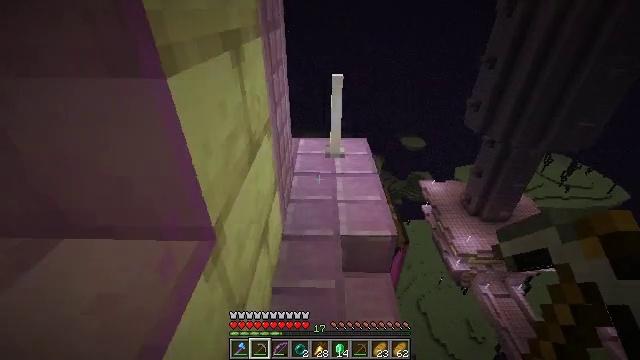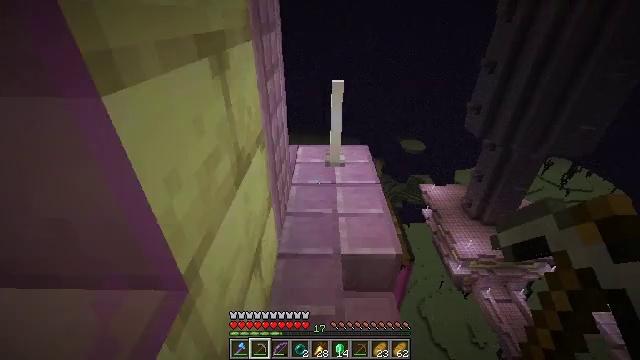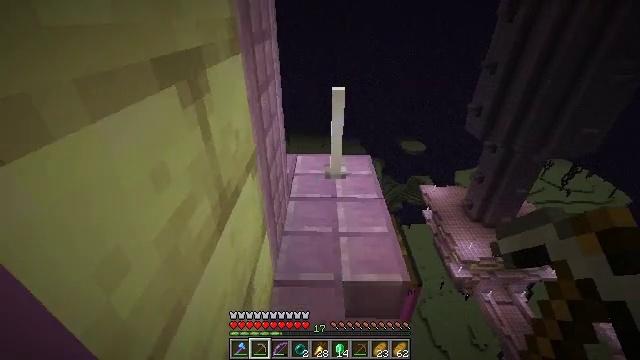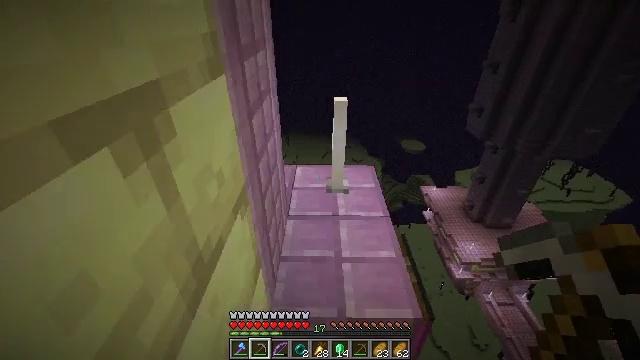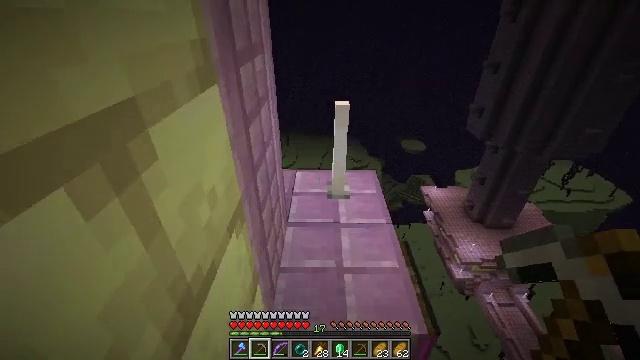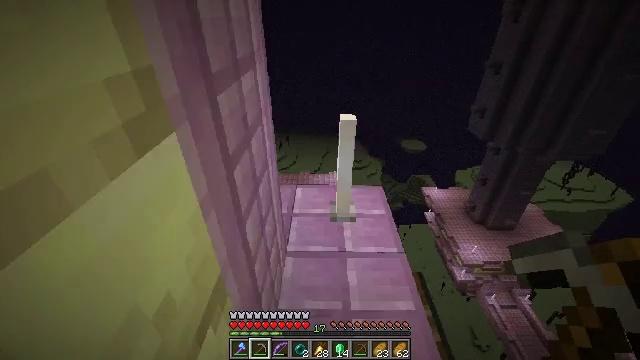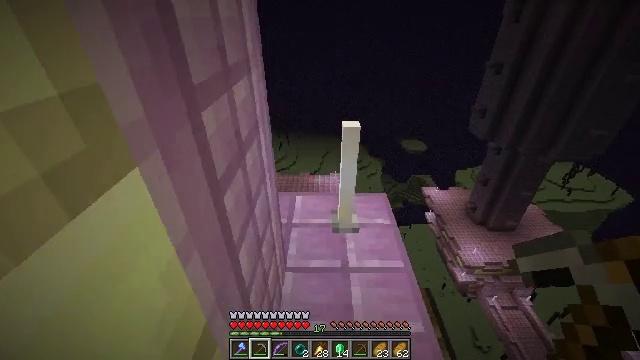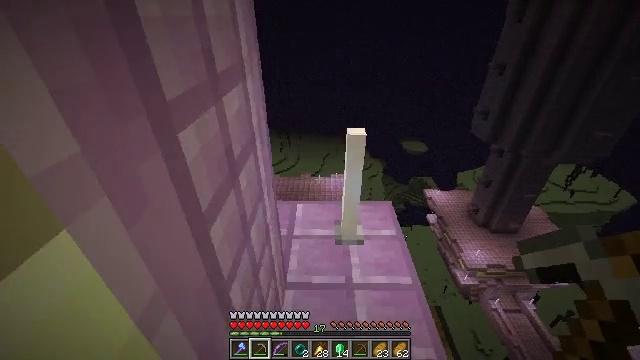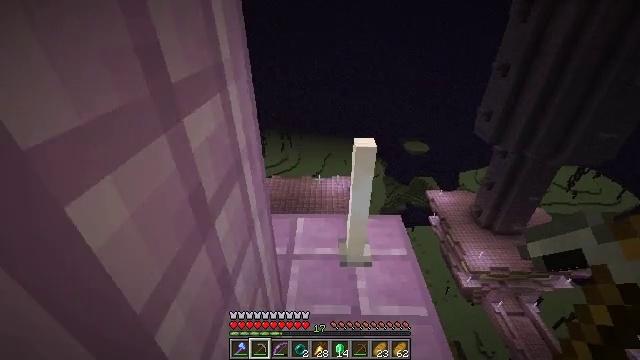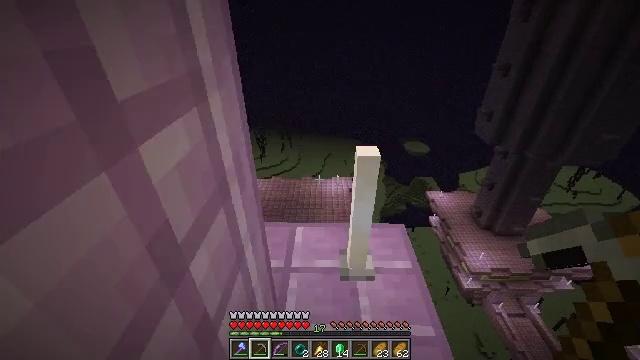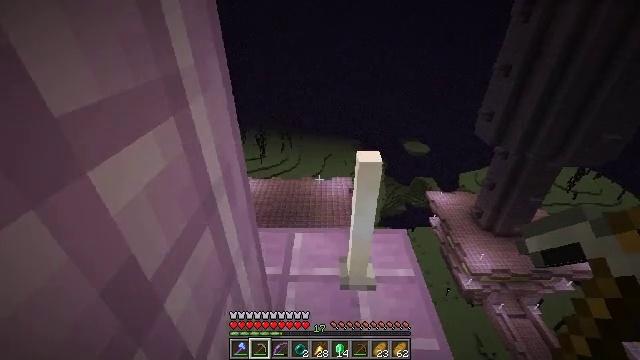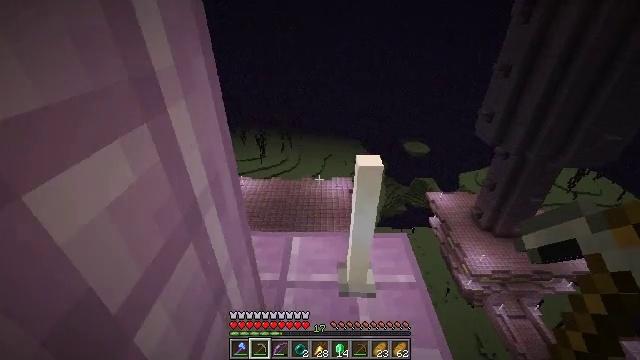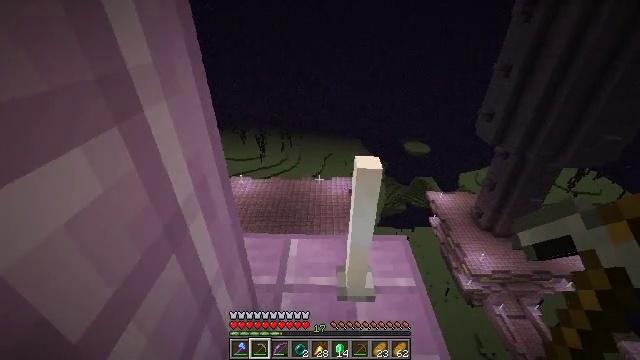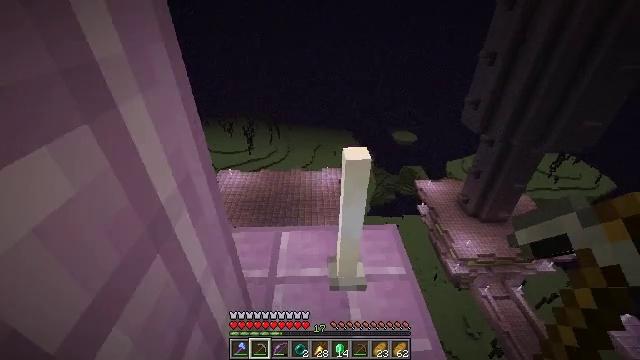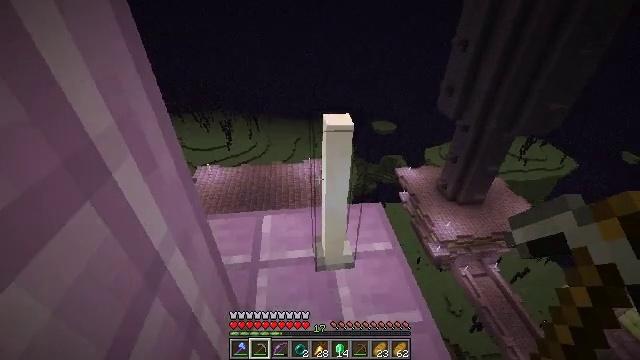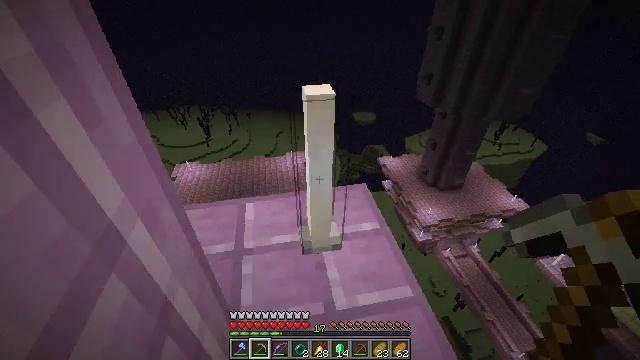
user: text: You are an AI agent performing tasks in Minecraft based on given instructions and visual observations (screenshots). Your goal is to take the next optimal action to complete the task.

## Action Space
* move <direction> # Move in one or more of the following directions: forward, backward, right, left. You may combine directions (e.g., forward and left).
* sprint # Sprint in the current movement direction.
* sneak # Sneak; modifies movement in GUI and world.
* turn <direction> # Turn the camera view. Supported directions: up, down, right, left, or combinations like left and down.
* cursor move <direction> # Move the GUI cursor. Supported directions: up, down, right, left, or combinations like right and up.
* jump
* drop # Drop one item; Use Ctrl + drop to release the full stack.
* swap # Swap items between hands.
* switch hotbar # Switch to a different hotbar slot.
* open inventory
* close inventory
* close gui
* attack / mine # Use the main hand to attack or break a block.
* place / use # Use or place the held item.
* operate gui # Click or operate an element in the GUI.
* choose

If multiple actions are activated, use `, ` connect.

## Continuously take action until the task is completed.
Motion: motion action
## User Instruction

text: Harvest the end rod for use.
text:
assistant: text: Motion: move forward, sprint
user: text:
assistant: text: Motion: move forward, sprint
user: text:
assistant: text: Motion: move forward, sprint
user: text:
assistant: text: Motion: move forward, sprint
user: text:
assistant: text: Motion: move forward, sprint
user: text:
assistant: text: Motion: move forward
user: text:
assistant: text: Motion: move forward
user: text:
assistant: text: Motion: move forward
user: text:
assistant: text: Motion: no_op
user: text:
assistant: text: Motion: no_op
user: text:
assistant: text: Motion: no_op
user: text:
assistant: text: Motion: no_op
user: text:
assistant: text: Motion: sneak, turn right and down
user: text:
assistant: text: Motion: sneak, turn right and down
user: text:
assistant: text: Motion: sneak, turn right and down
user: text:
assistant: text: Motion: sneak, turn right and down, attack / mine
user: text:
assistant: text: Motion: sneak, attack / mine
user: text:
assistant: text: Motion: move forward, sneak, attack / mine
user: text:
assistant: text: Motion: move forward, sneak
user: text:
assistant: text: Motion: move forward, sneak
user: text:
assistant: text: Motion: sneak